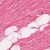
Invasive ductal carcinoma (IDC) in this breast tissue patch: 0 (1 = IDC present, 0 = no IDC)